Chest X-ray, AP view. Patient: 76 years old, sex M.
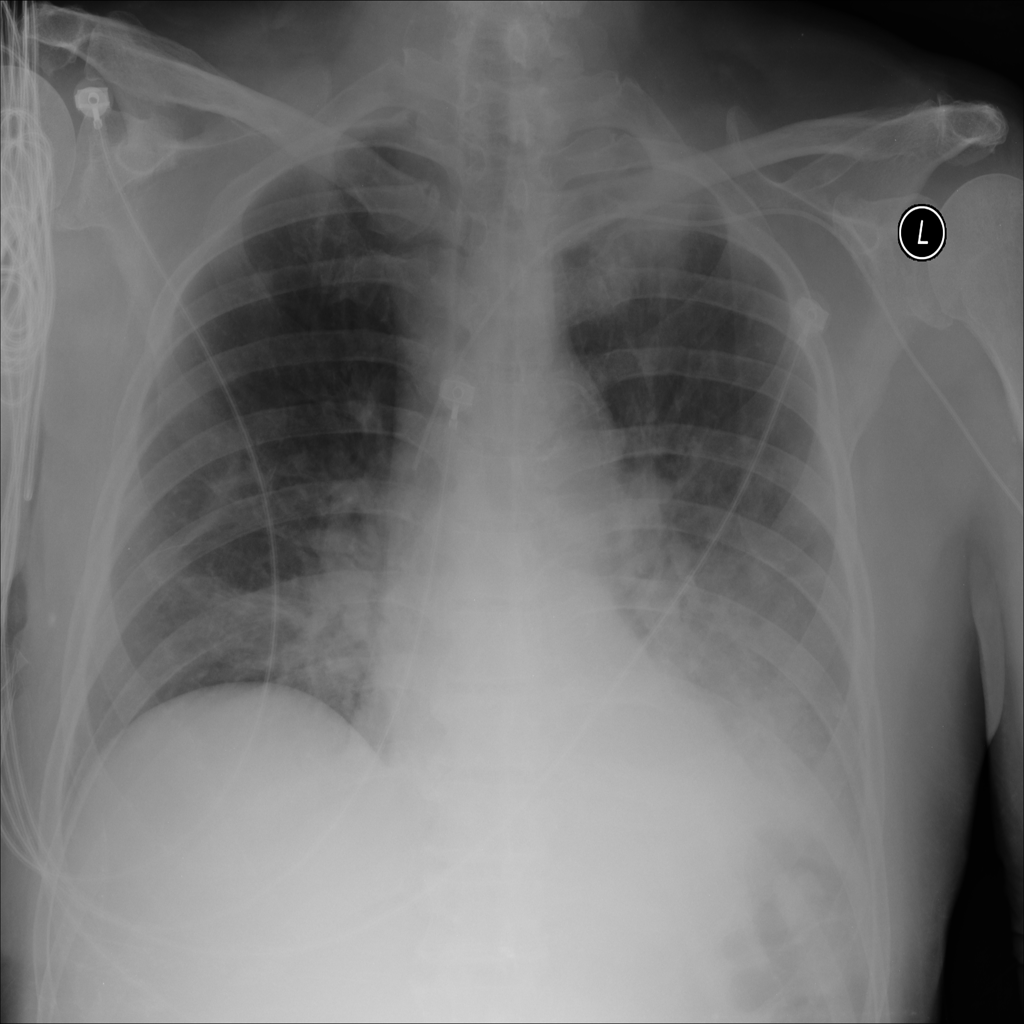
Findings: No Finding